Question: still pretty new to android
I have to clone an iphone application. Im having problems with figuring out the best way to approach how to clone this element :

Its a text box where you can type in limited amount of chars.
When you press on it the list should show last five elements that you have entered (not autocomplete) so that when you click on them they are entered to text box.
How would you approach this? which class would be best to extend (I know storing could be done through shared preferences)
Thanks
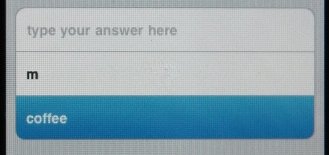
Answer: create an AutoCompleteTextView just as in this example
stackoverflow.com/questions/<PHONE>/
store history in SharedPreferences